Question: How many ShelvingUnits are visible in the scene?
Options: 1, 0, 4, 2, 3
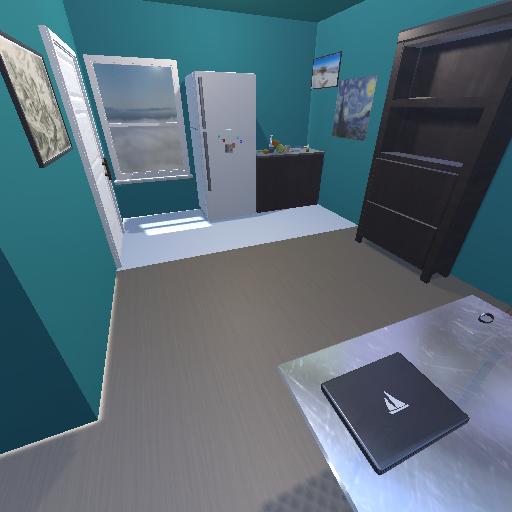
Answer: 1